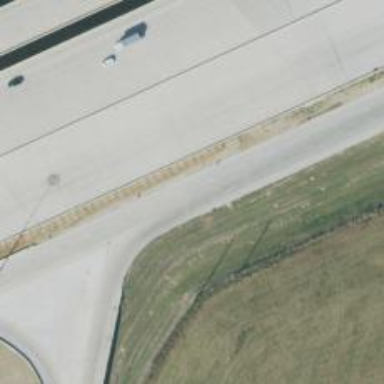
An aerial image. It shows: Secondary road with frontage road alongside.